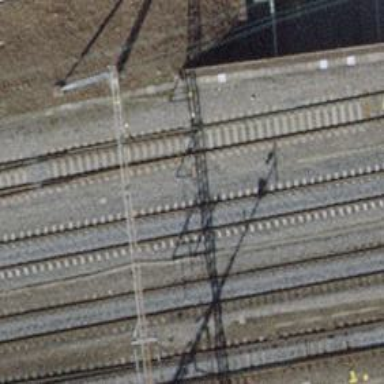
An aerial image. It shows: Siding railway track with electrified contact line.